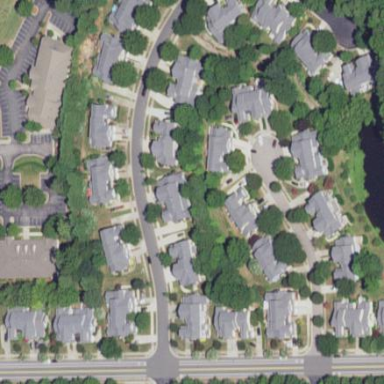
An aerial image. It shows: Residential neighbourhood.